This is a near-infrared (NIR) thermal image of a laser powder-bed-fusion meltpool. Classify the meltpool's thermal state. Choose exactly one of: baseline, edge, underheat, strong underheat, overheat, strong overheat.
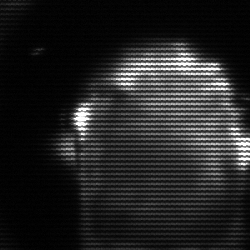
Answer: baseline